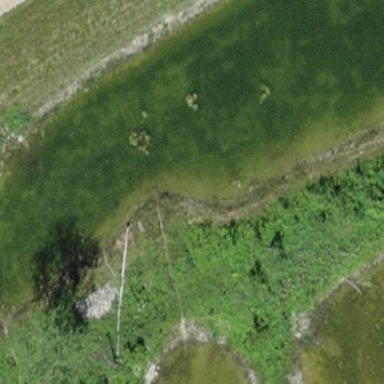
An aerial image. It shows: Serene pond surrounded by nature.